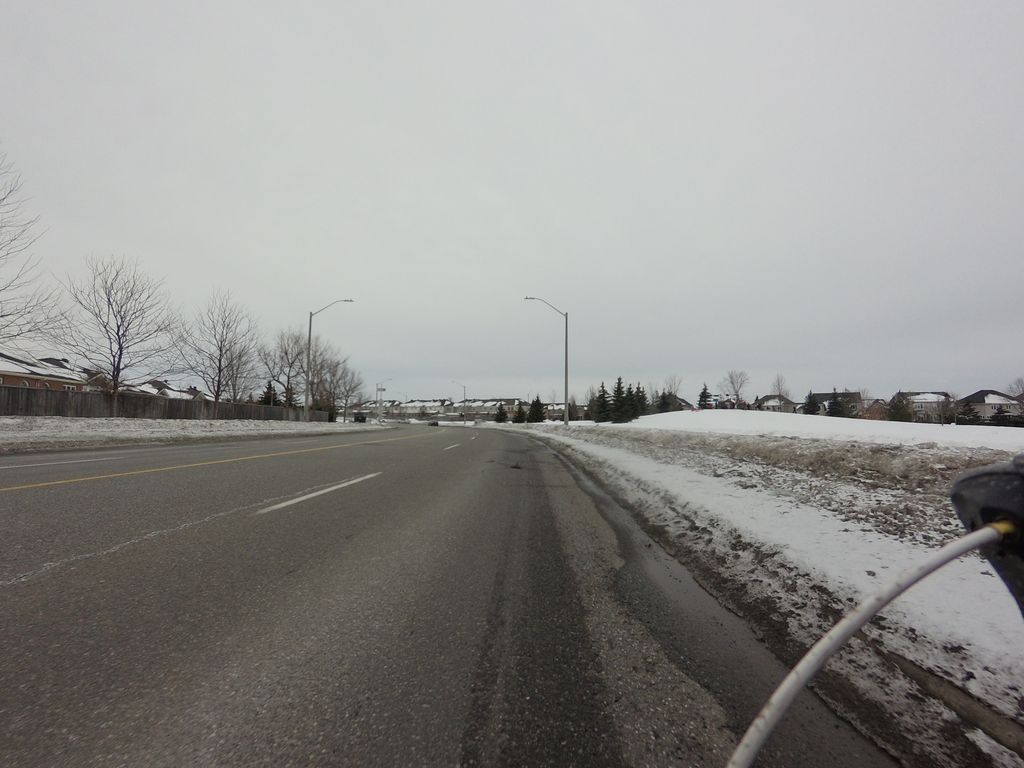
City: ottawa-gatineau